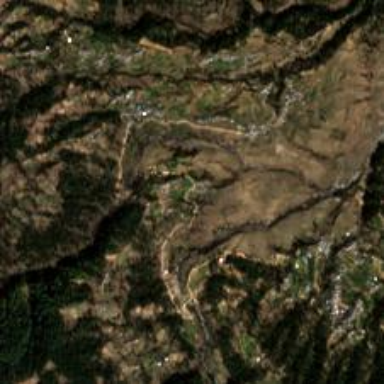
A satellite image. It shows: Small hamlet.